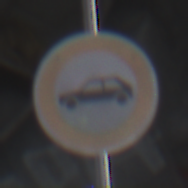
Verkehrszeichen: VerbotPersonenkraftwagen
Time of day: Midday
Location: Roofed (Special)
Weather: Overcast
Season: NotSpecified
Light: Natural